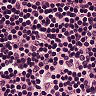
Metastatic tissue present: no